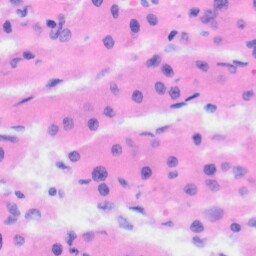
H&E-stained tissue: Liver